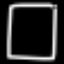
Label: square